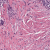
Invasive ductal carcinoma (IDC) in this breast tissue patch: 1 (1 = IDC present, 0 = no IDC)